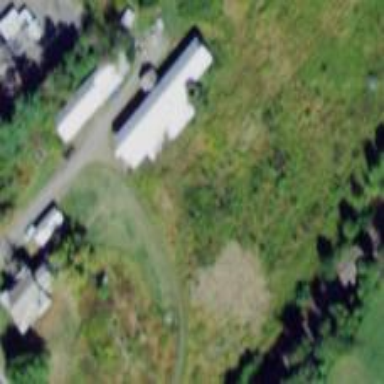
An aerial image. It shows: Farmyard area.